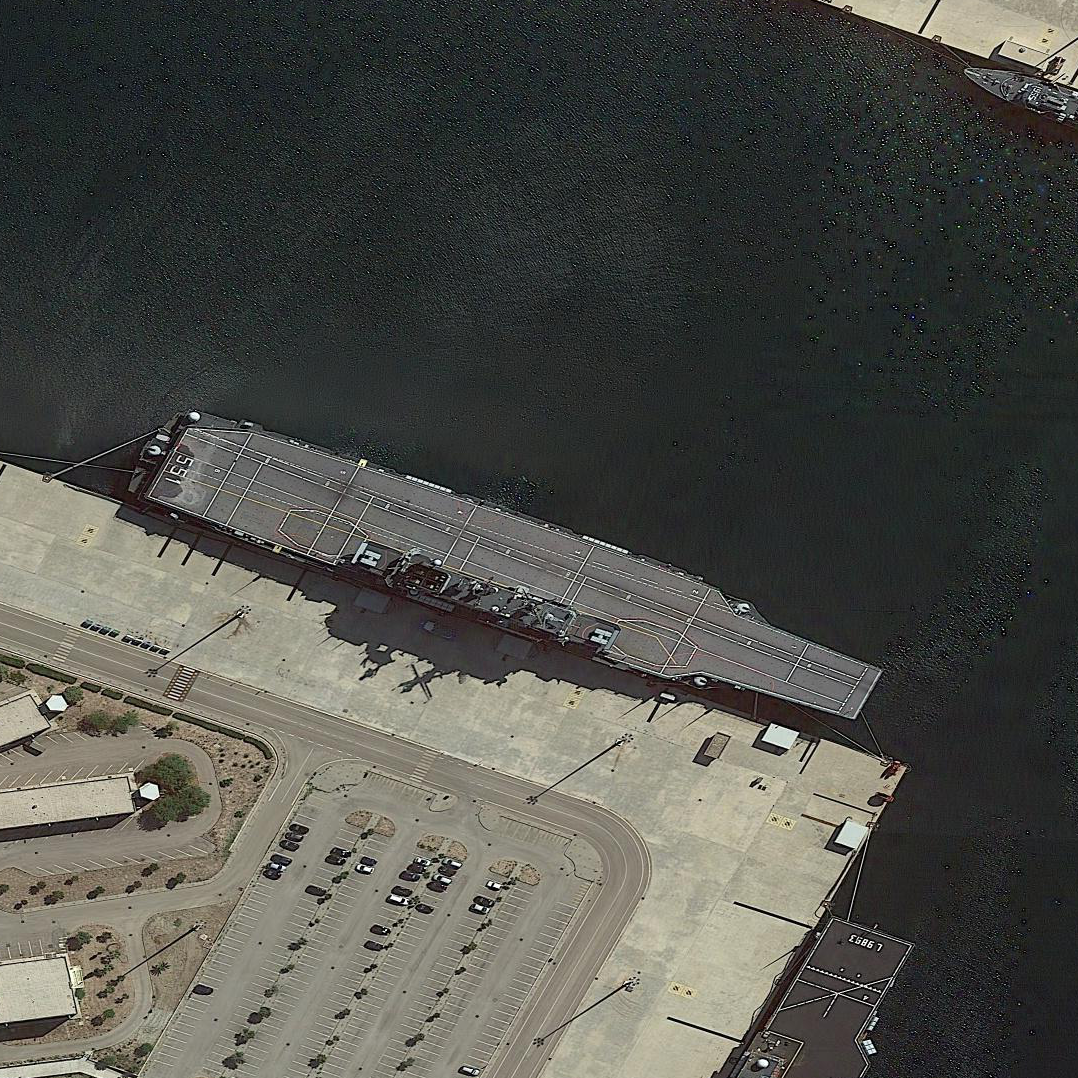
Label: aircraft_carrier